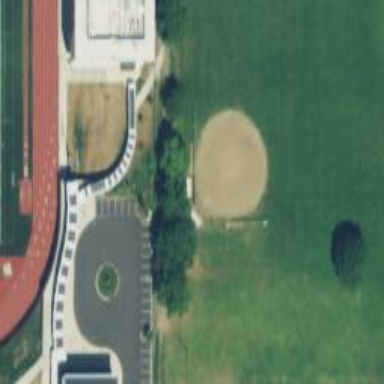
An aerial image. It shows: Softball pitch for baseball.